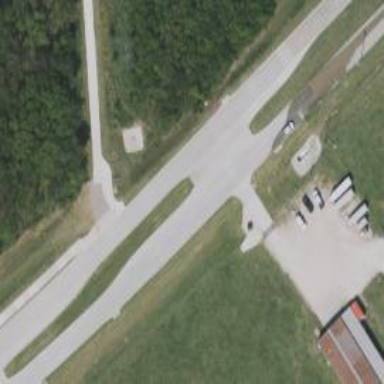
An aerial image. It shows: Secondary road.